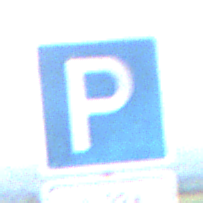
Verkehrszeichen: Parken
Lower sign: ZeitangabenMitBeschraenkungAufWochentage4
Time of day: MorningAfternoon
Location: Outdoor (RoadRail)
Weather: PartlyCloudy
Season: NotSpecified
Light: Natural